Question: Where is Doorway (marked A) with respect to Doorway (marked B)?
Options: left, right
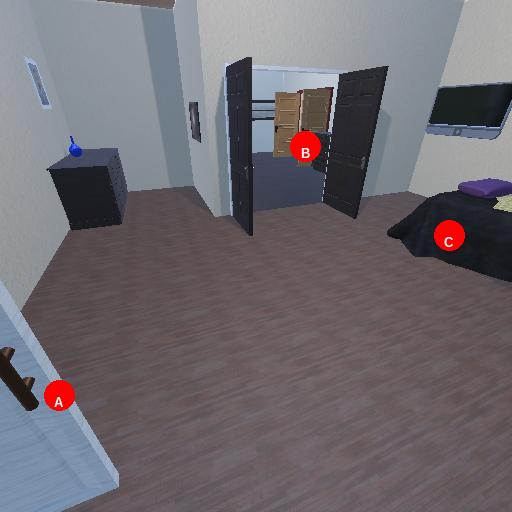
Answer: left